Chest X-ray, AP view. Patient: 15 years old, sex M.
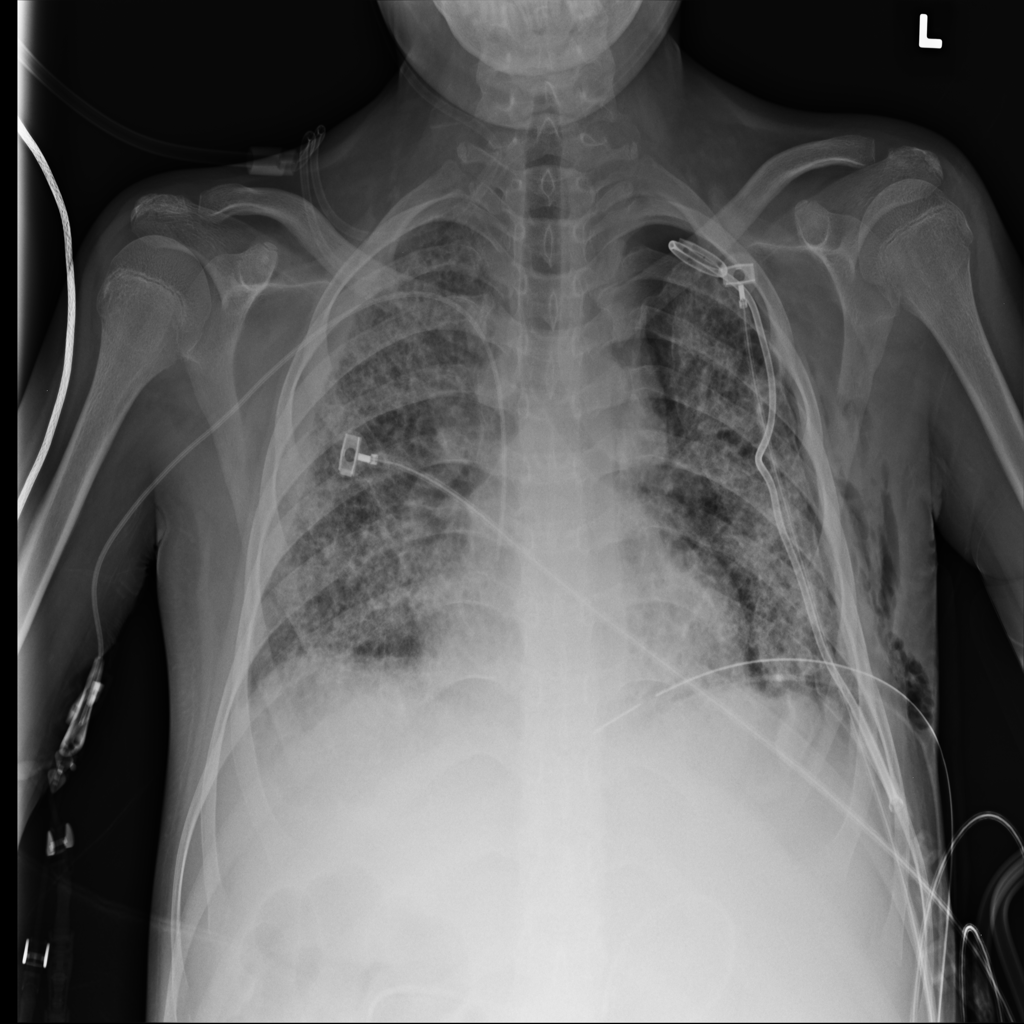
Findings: Effusion, Emphysema, Pneumothorax